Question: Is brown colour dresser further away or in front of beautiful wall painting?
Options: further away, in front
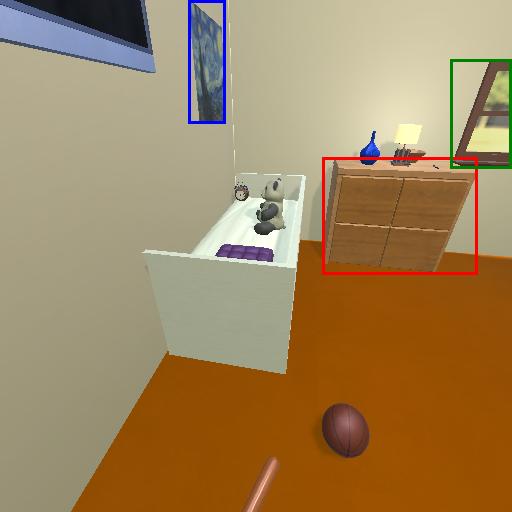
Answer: further away